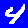
Digit: 4